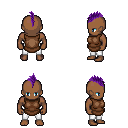
a pixel art fantasy rpg character, male body template, human, dark skin, brown tunic, white pants, purple mohawk hairstyle, four views (front, back, left, right), 2x2 character sprite sheet, small pixel art, hard edges, no anti-aliasing